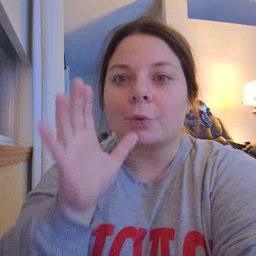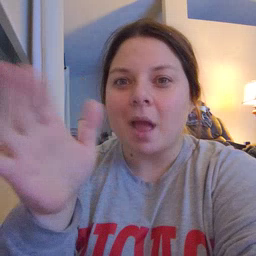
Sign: grandma